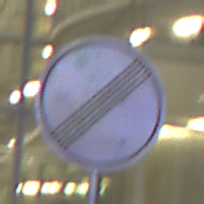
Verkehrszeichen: EndeSaemtlicherBegrenzungen
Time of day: Night
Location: Outdoor (Urban)
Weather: PartlyCloudy
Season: NotSpecified
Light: Artificial